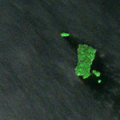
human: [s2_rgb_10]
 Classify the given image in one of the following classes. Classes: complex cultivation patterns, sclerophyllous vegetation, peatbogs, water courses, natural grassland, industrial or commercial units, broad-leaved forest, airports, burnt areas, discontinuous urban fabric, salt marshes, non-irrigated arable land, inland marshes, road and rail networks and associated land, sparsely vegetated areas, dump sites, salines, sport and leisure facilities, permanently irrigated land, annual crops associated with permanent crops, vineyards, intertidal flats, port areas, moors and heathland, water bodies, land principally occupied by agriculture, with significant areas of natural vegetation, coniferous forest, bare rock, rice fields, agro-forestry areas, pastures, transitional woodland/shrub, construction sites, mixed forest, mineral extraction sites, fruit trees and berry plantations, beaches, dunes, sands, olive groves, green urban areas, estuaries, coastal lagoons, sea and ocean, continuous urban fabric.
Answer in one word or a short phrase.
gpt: water bodies